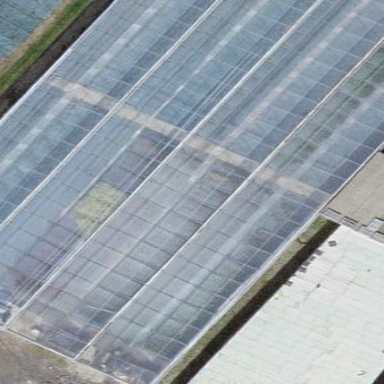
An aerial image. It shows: Greenhouse.